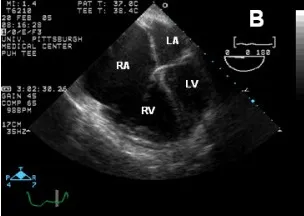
(B) An end-diastolic mid esophageal 4-chamber view frame showing the markedly dilated right atria (RA) and ventricle (RV). The left atria (LA) and left ventricle (LV) are also seen in this picture.
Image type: radiology (ultrasound)